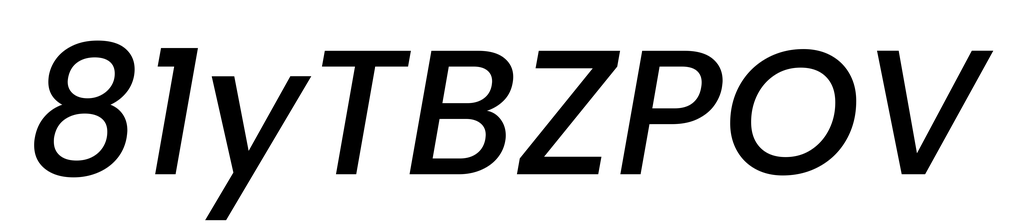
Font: Poppins-MediumItalic